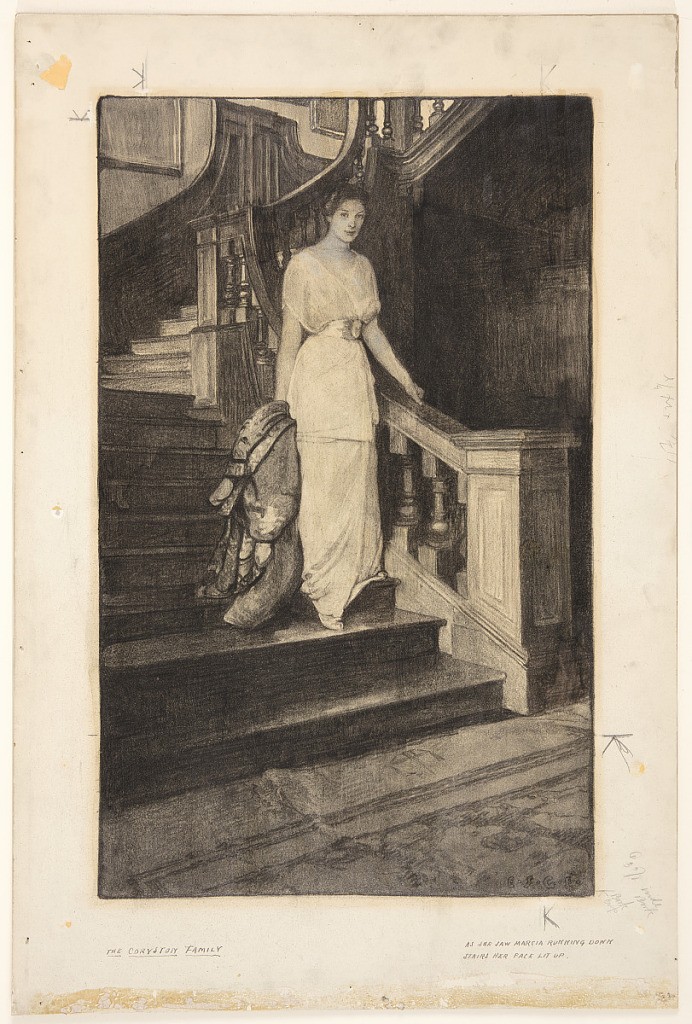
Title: As She Saw Marcia Her Face Lit Up
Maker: Elizabeth Shippen Green, American, 1871–1954
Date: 1913
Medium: Charcoal, brush and grey oil paint on paper, varnished and mounted on illustration board
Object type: Drawing
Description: A young lady is seen descending the staircase. She holds a wrap in her right hand.